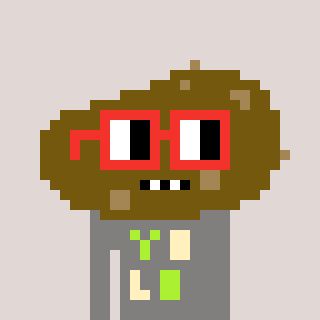
a pixel art character with square red glasses, a potato-shaped head and a bluegrey-colored body on a warm background